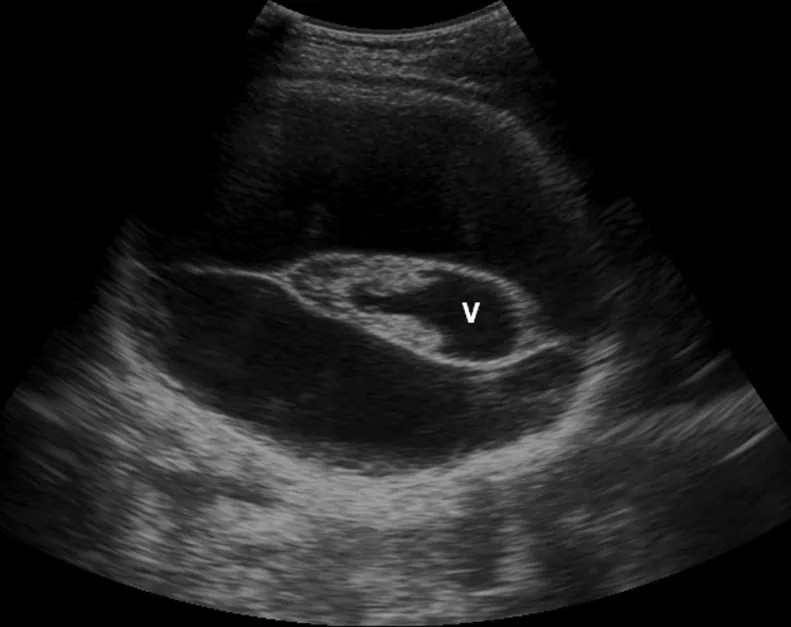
Prenatal ultrasound scans image of the fetus. . Transabdominal transverse section of the fetal head at 38 weeks of gestation shows dilated third ventricle (V) with absent thalami and basal ganglia and cerebral cortex.
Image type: radiology (ultrasound)